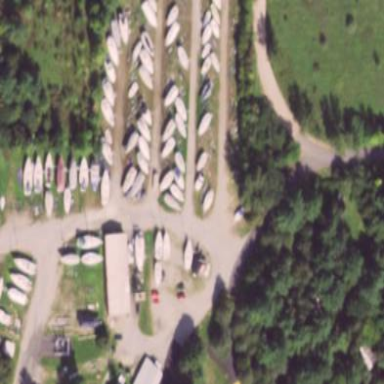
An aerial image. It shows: Boatyard located near waterway.